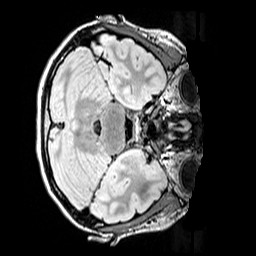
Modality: FLAIR
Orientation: axial
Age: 13
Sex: female
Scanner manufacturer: siemens
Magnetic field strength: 3 T
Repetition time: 5 s
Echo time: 0.388 s